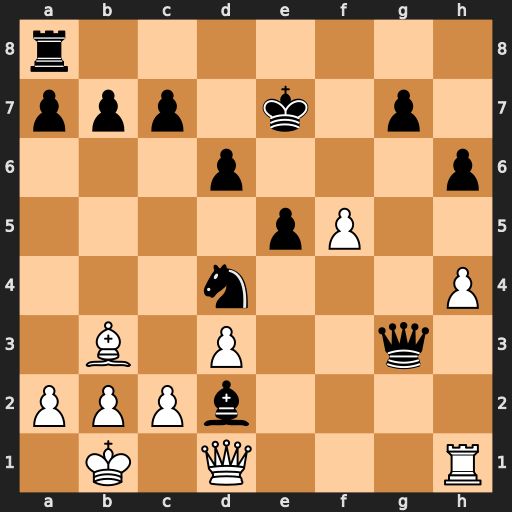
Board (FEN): r7/ppp1k1p1/3p3p/4pP2/3n3P/1B1P2q1/PPPb4/1K1Q3R
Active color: w
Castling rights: -
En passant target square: -
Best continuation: Rg1 Qxh4 Rxg7+ Kf6 Rf7+ Kg5 Qxd2+